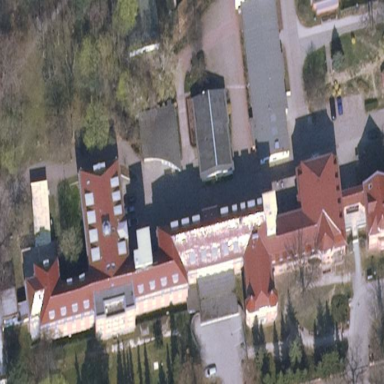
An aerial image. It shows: Hospital building.